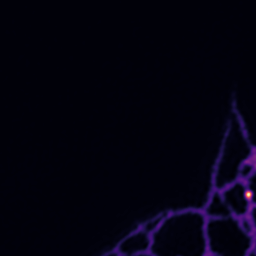
Label: Super-resolution ER image